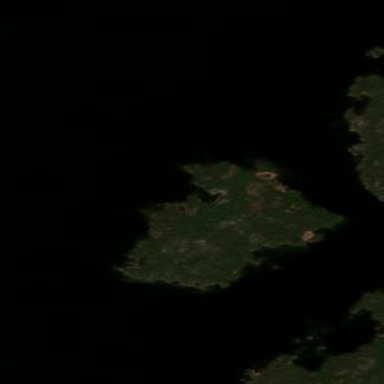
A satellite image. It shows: Islet.